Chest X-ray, PA view. Patient: 50 years old, sex M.
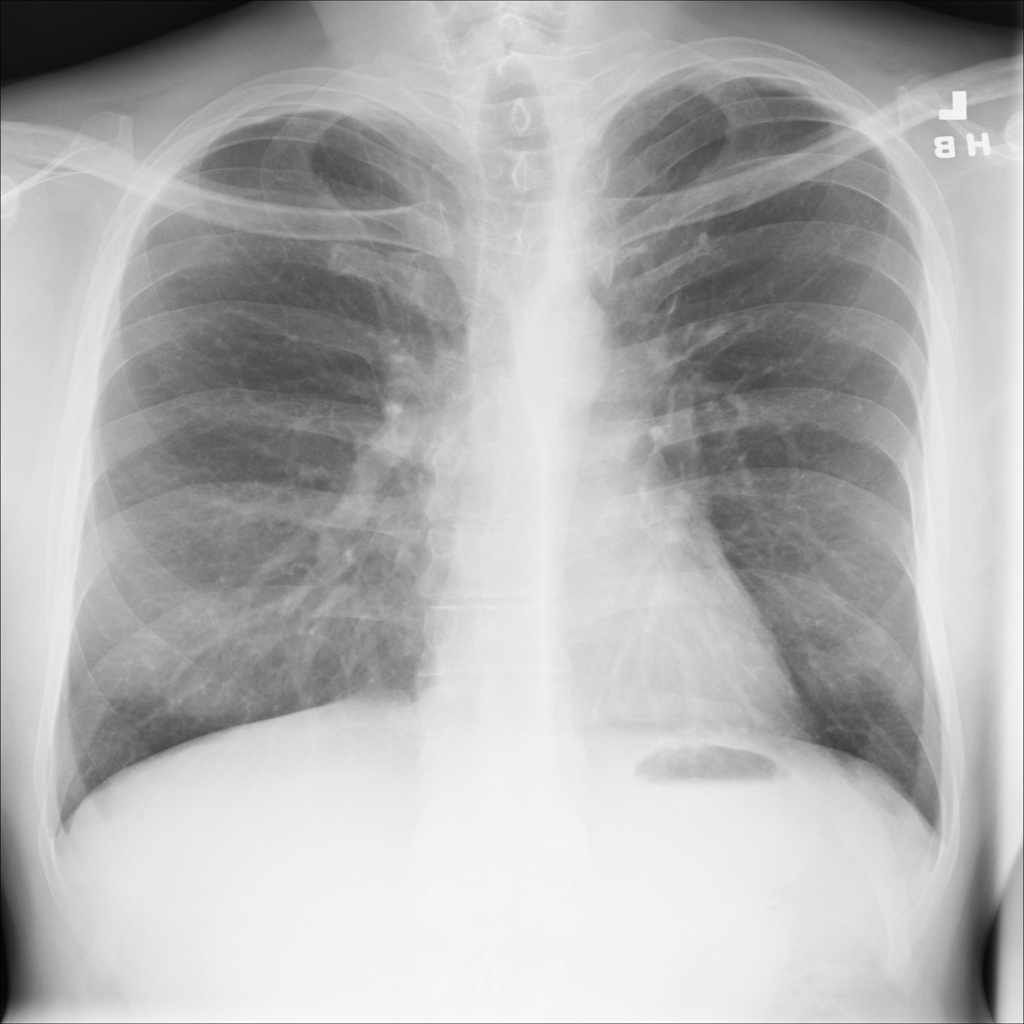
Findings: No Finding